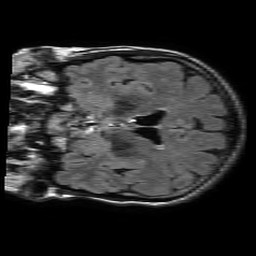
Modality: FLAIR
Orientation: coronal
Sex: female
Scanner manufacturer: philips
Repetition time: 11 s
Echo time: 0.125 s